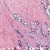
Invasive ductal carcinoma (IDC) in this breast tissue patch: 1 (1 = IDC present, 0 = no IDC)